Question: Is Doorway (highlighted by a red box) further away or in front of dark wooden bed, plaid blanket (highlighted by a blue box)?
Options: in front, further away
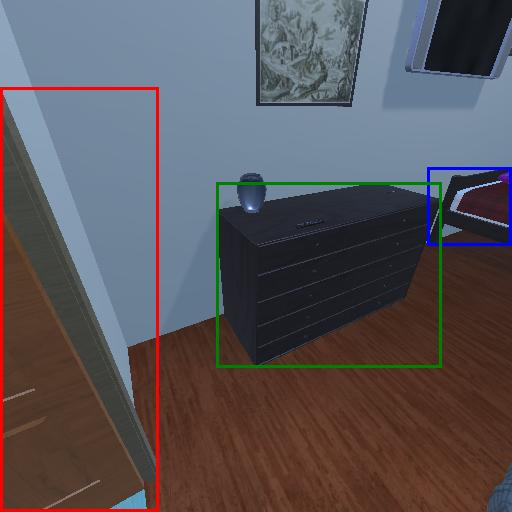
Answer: in front